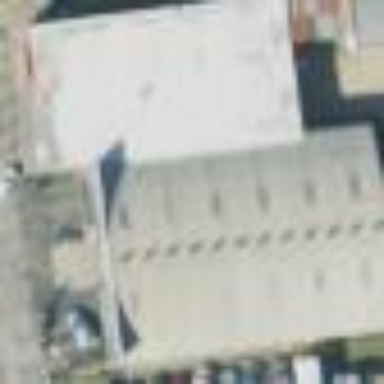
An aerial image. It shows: Commercial building.